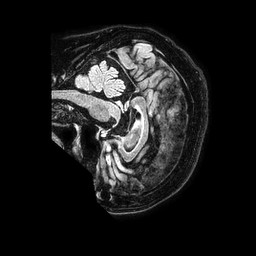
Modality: FLAIR
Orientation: sagittal
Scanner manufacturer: philips
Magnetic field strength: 1.5 T
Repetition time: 4.8 s
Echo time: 0.3 s